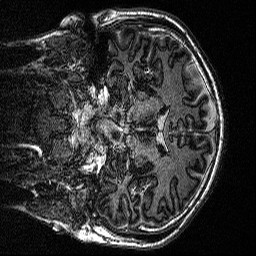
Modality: MP2RAGE
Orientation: coronal
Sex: male
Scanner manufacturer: siemens
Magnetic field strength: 3 T
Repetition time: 5 s
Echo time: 0.00292 s